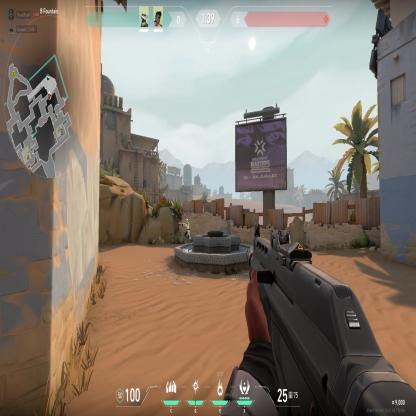
Label: teammate